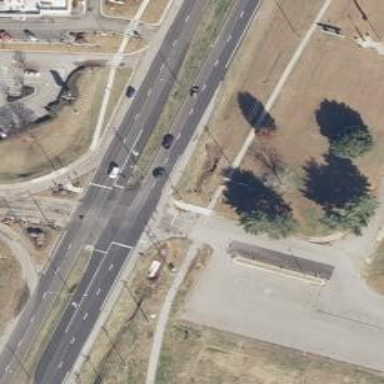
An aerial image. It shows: Excellent grade1 footway crossing with zebra pattern.